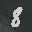
Label: 8